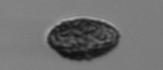
Label: Pseudochattonella_farcimen